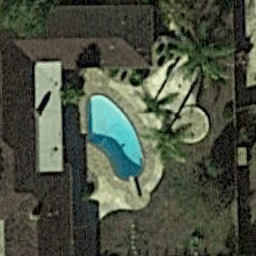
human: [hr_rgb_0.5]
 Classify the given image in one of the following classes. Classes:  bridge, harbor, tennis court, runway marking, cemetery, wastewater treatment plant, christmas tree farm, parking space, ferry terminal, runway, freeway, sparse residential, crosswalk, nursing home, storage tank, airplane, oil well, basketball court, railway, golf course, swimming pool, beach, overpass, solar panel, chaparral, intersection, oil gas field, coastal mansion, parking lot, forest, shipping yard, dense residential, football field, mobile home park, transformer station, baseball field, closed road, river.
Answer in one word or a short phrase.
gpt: swimming pool